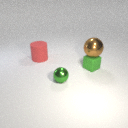
small green rubber cube below large brown metal sphere